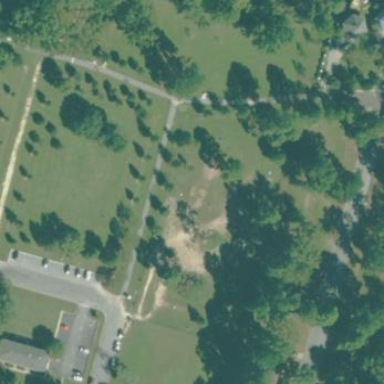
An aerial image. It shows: Dog park for leisure land.